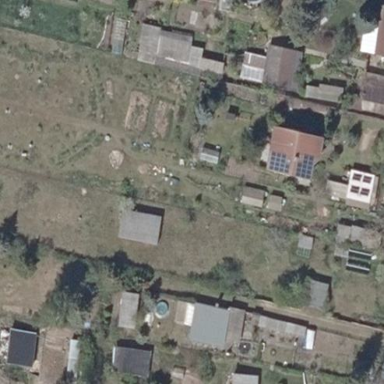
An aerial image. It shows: Area designated for allotments.